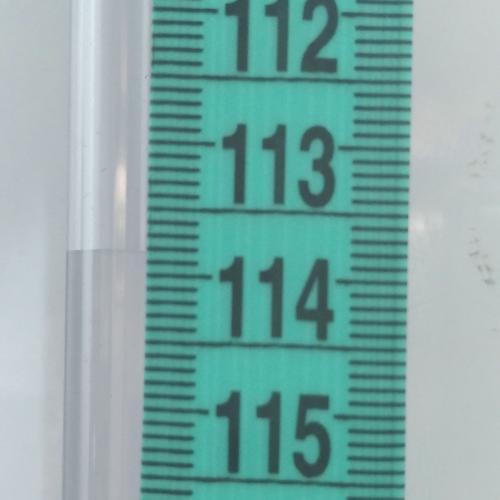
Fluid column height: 113.8 cm